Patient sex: M
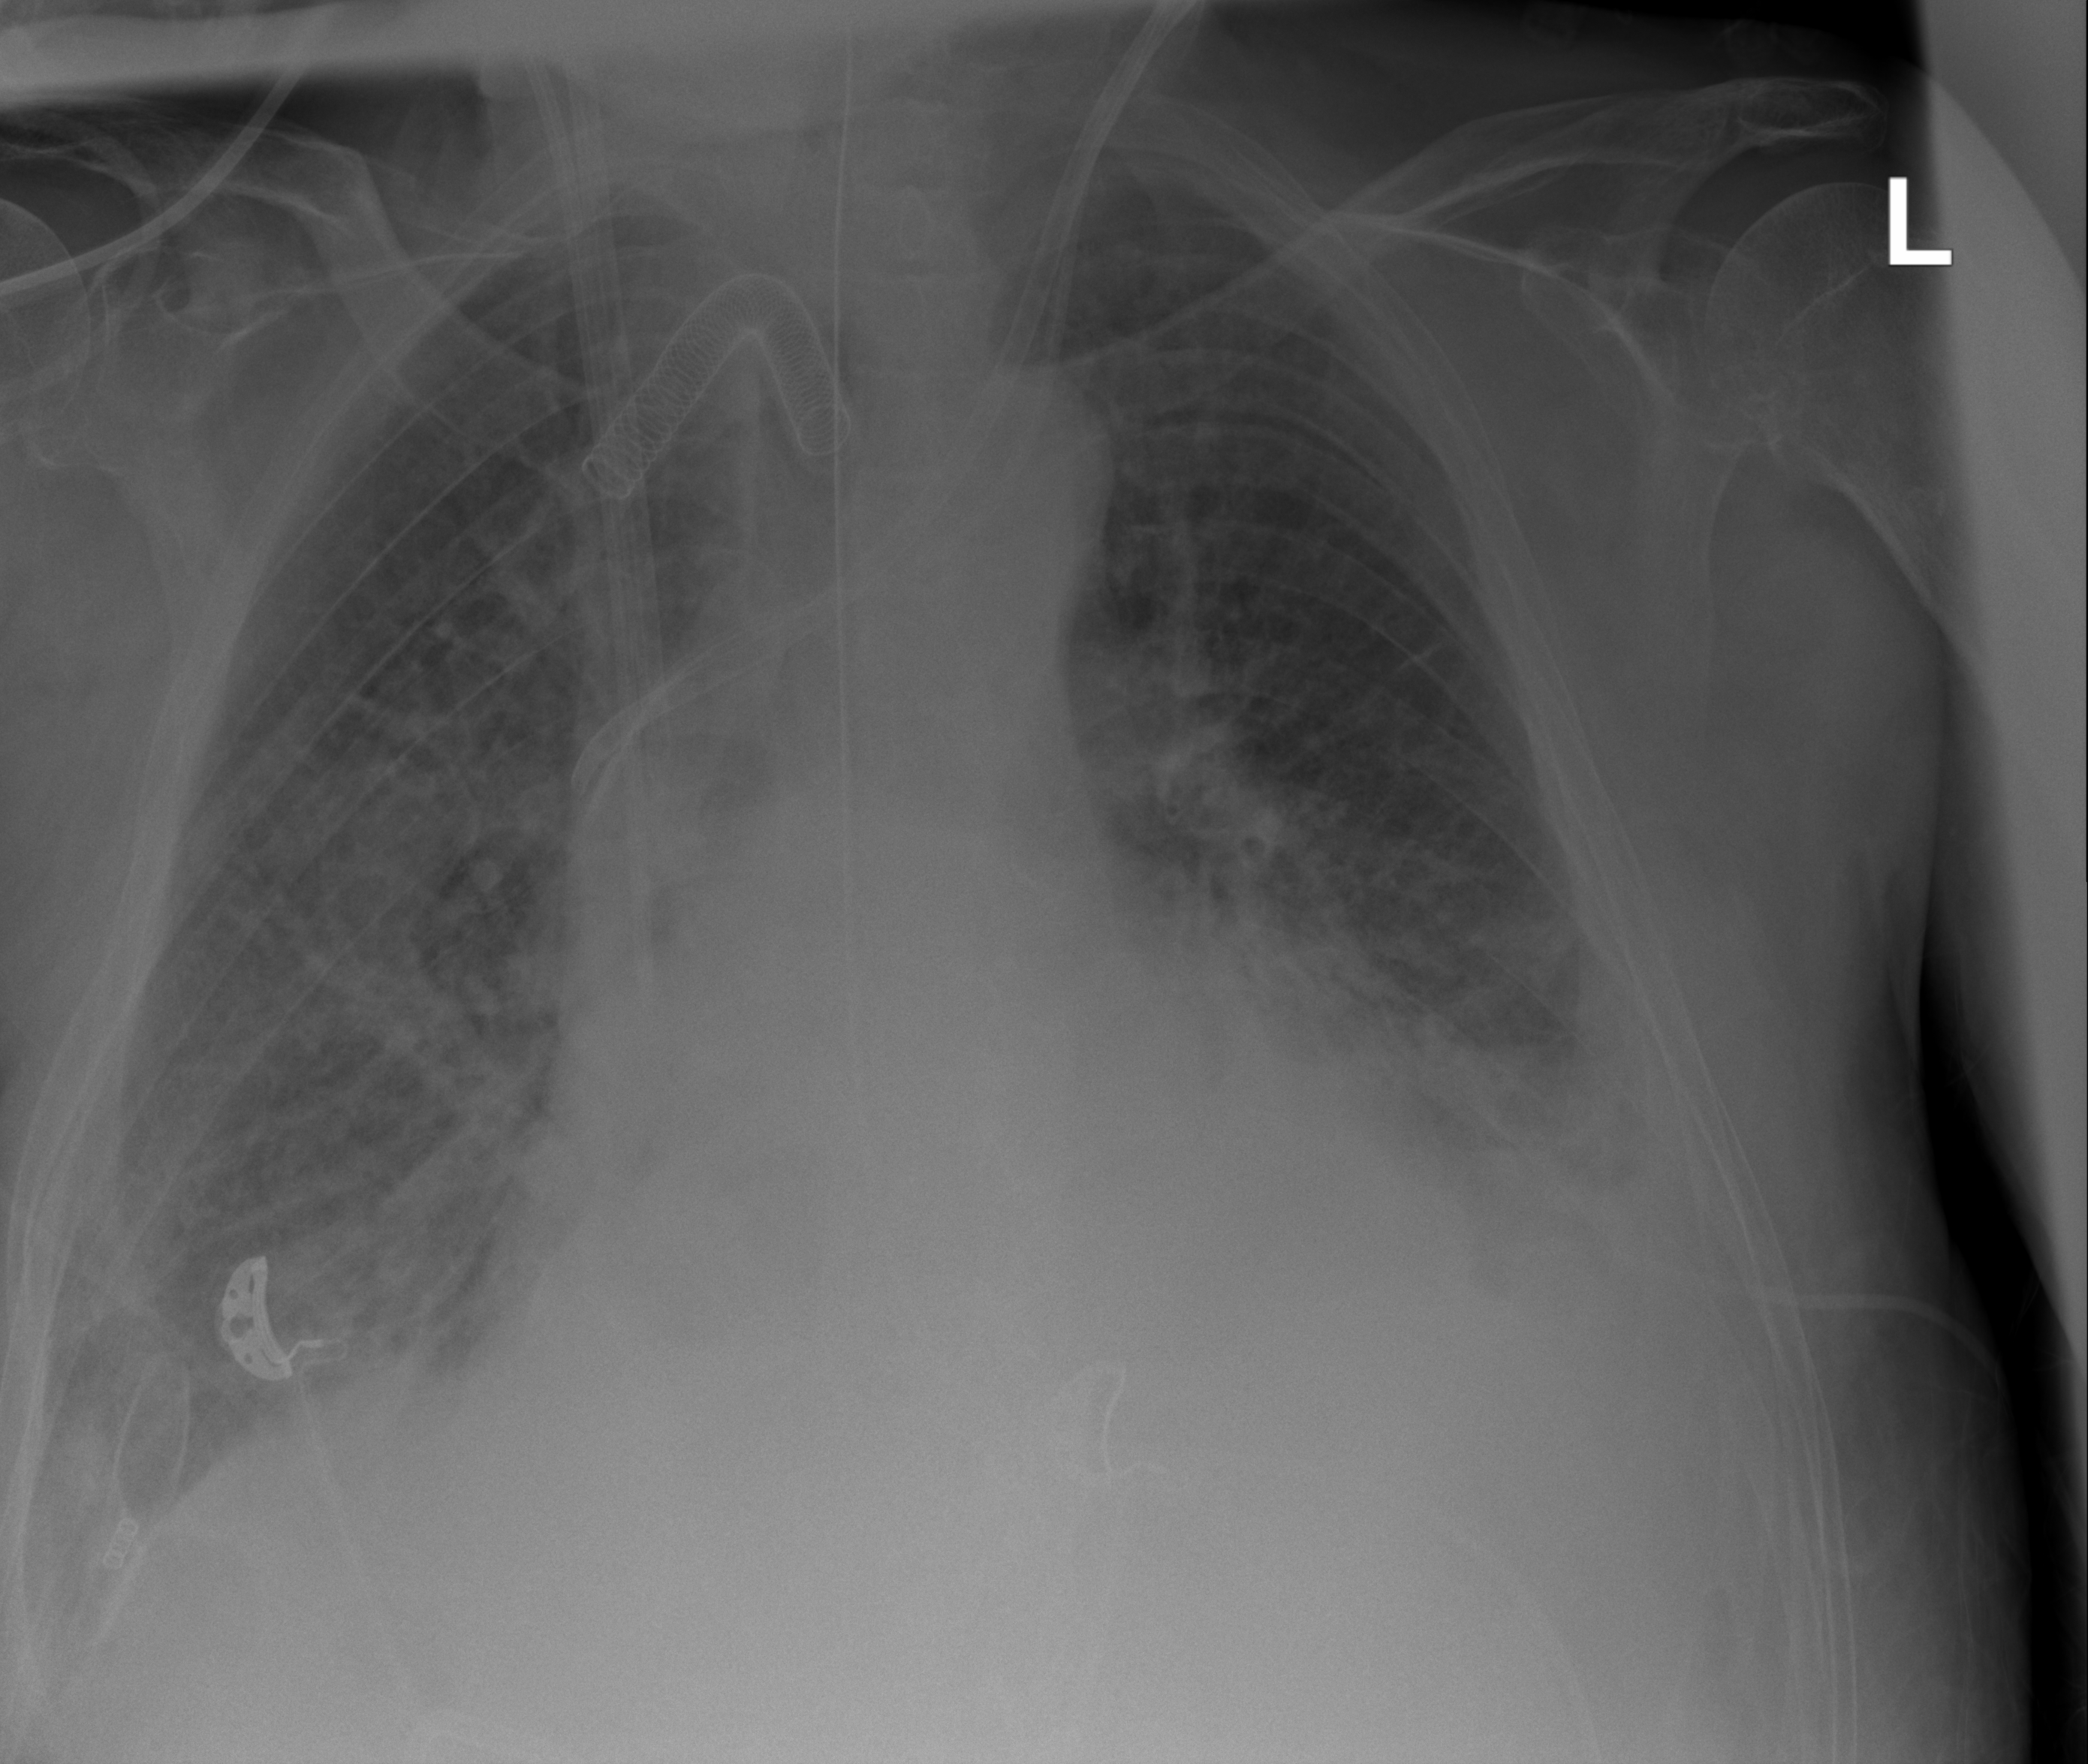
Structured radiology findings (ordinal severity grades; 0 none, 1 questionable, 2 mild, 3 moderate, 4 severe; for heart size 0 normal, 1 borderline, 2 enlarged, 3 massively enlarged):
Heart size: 2
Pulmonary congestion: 2
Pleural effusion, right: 2
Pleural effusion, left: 3
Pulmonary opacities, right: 1
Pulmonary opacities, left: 1
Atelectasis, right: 2
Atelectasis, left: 2